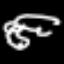
Label: squiggle